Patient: sex M, age 85
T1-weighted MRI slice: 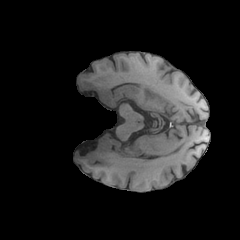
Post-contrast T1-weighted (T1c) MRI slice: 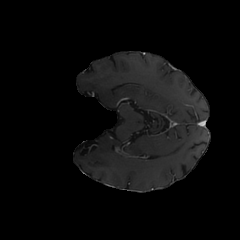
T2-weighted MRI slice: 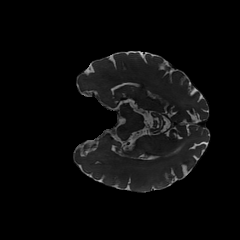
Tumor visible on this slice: no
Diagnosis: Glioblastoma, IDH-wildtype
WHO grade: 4